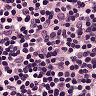
Metastatic tissue present: no